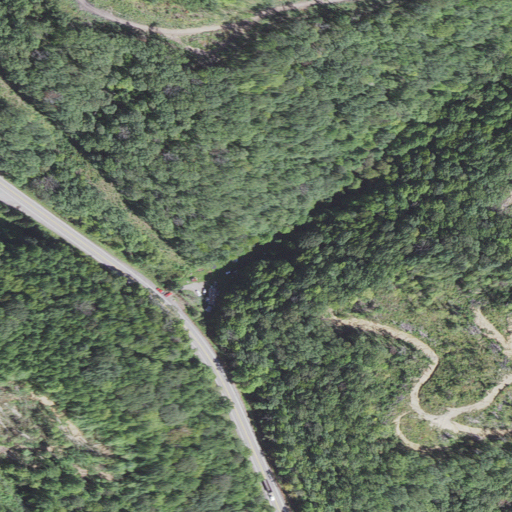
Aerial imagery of valley in West Virginia named Sawmill Hollow containing deciduous forest, evergreen forest, grassland, open development, low intensity development, and medium intensity development